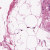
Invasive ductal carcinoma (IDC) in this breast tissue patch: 0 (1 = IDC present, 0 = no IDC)